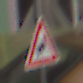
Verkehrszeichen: DoppelkurveRechts
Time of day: MorningAfternoon
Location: Outdoor (Special)
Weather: PartlyCloudy
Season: NotSpecified
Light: Natural